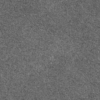
Label: dusty